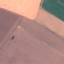
Label: AnnualCrop